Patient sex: M
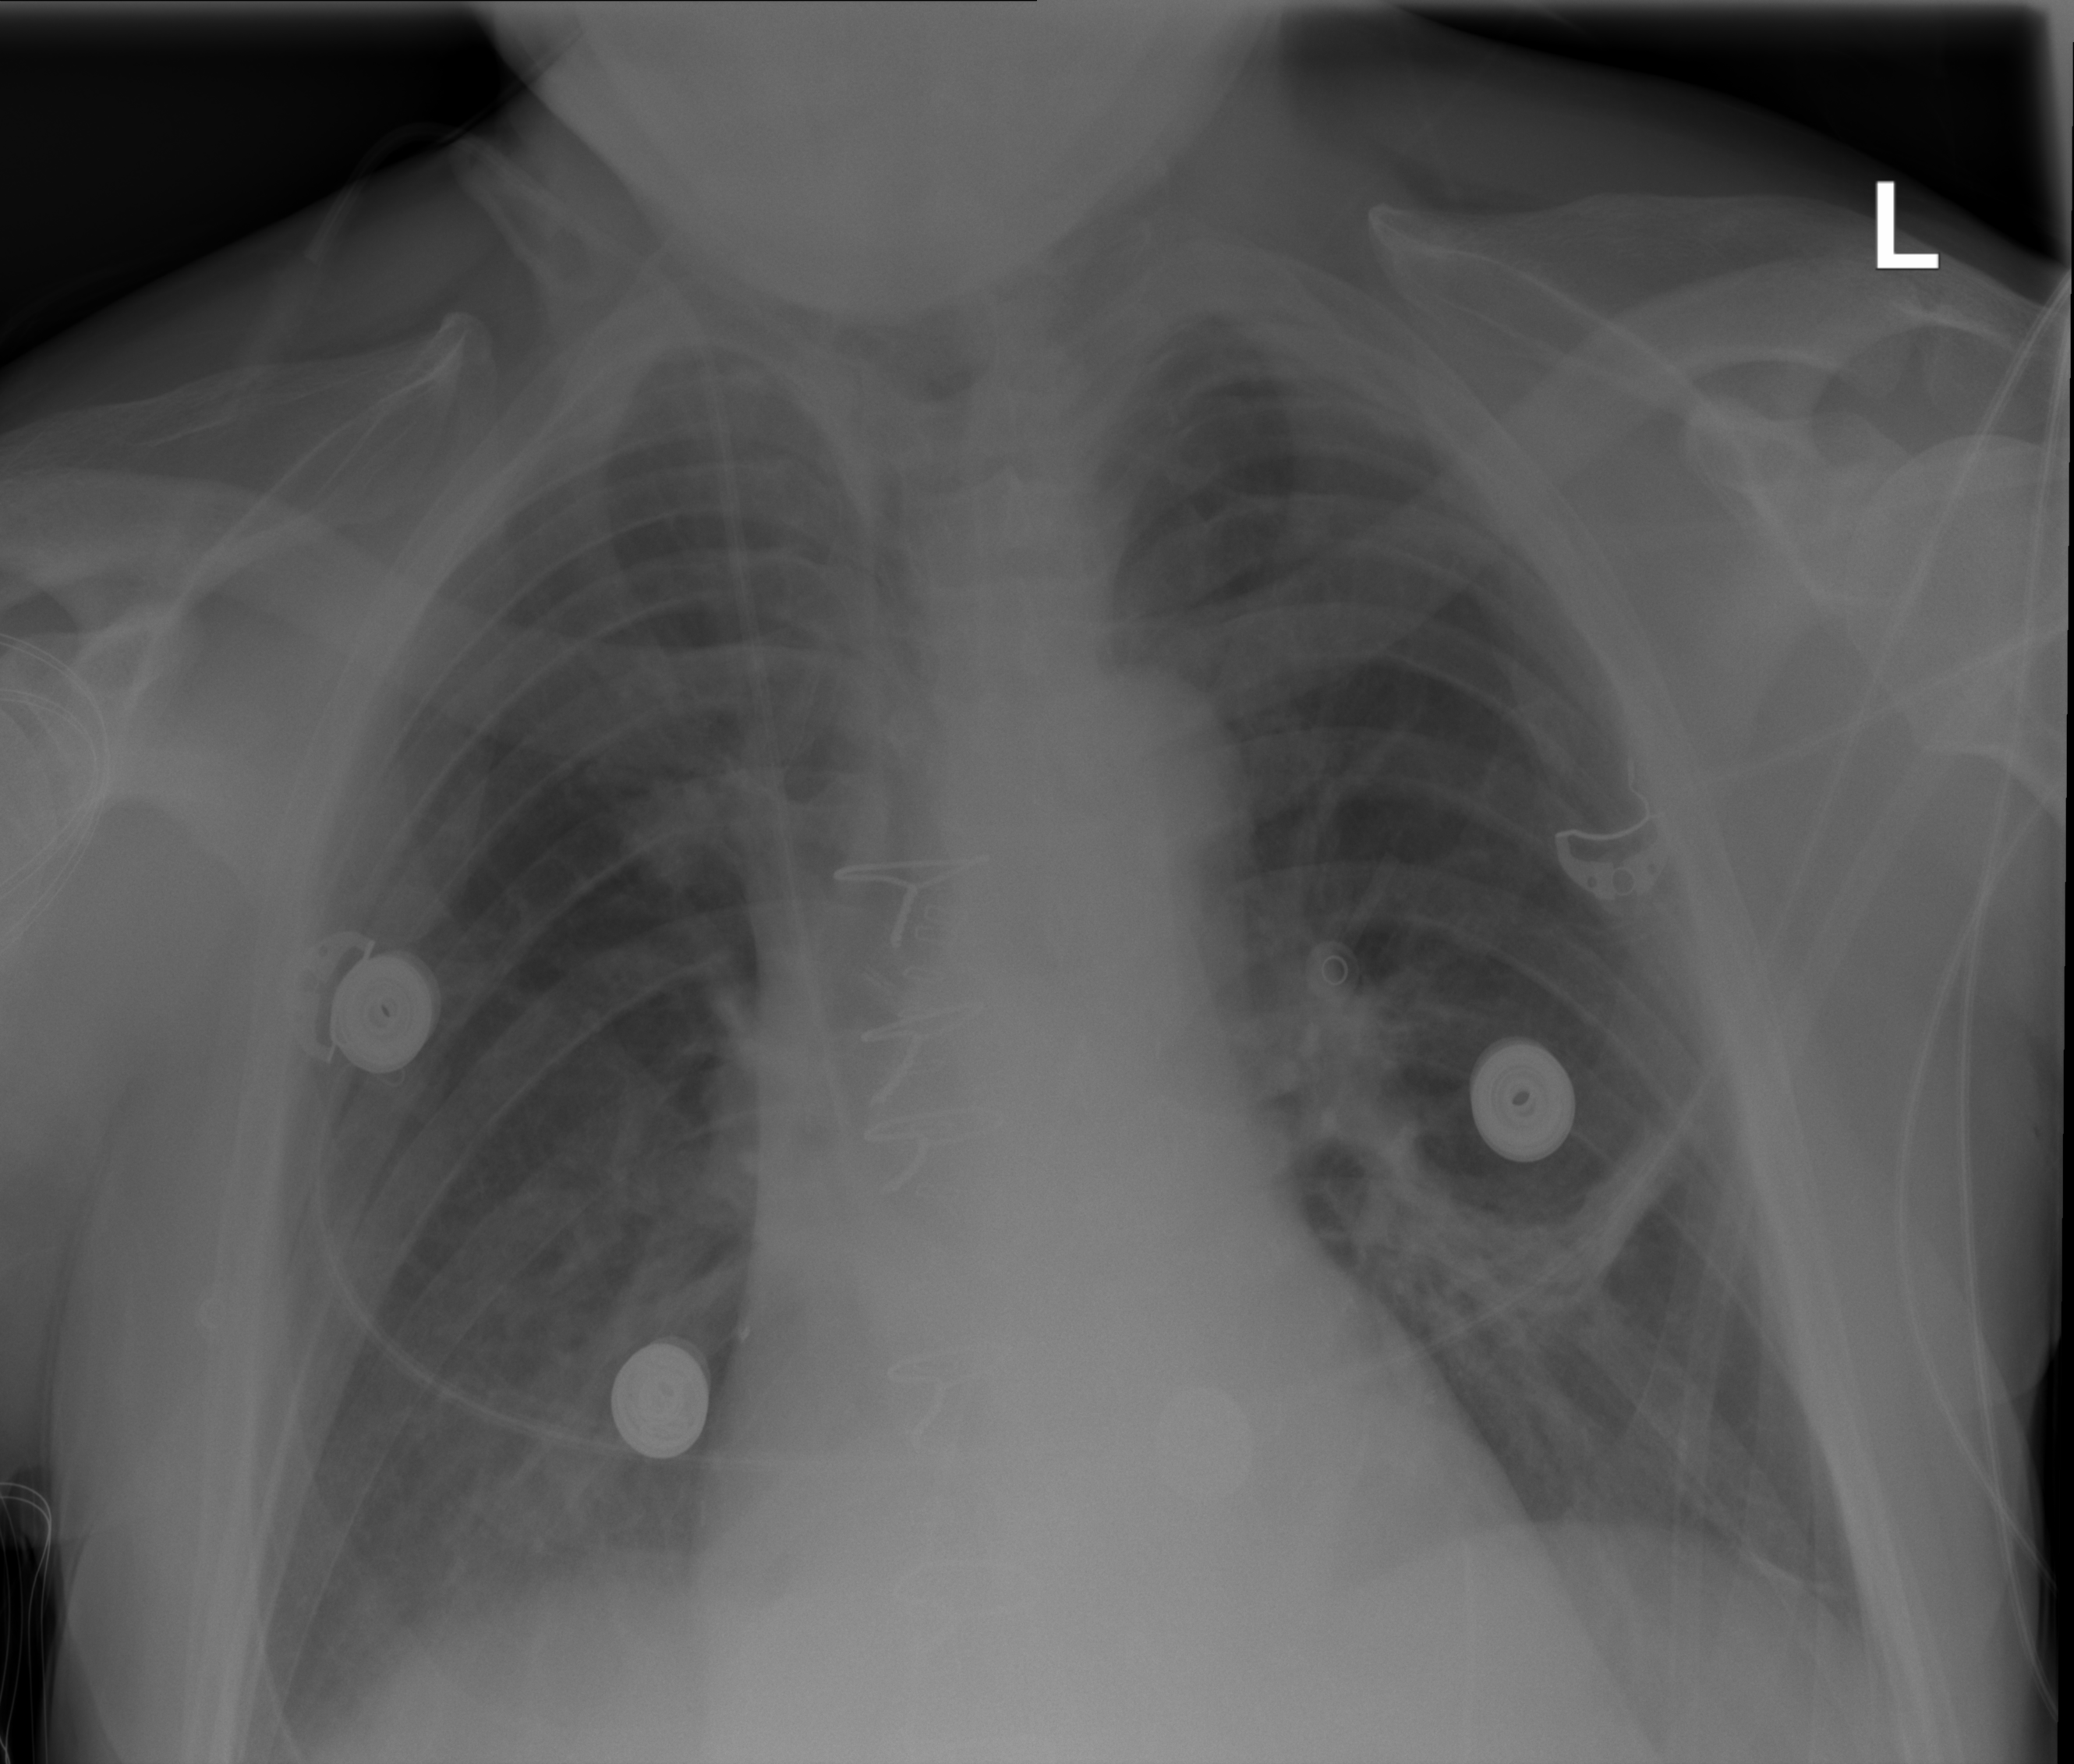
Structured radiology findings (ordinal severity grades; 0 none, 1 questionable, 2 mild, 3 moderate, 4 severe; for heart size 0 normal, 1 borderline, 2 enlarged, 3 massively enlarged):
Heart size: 2
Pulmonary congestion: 0
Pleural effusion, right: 0
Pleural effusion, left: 0
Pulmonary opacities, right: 0
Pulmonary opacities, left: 0
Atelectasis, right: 0
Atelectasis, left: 2